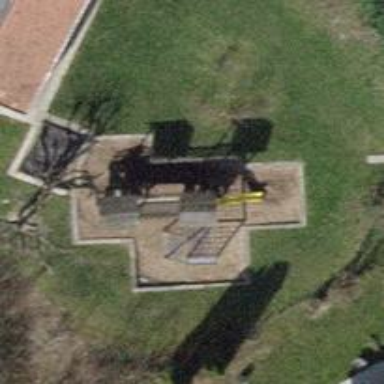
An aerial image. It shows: Playground area for leisure activities on the land.